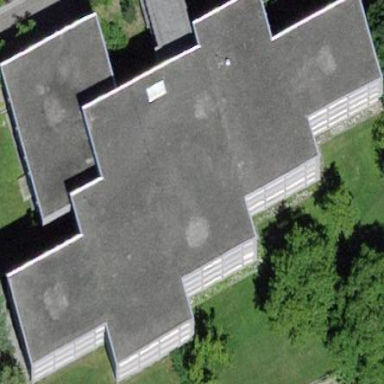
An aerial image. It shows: School building.